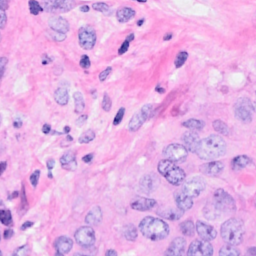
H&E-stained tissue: Breast